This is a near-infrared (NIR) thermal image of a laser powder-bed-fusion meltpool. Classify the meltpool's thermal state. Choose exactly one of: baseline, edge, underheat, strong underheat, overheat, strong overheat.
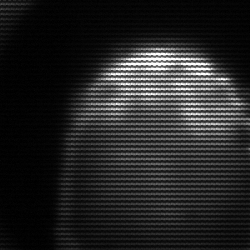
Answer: edge